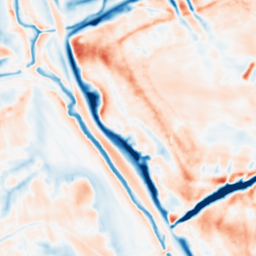
Category: multiscale
Decomposition family: dog_multiscale
Decomposition parameters: sigma_ratio: 1.4
n_scales: 6
base_sigma: 1
Upsampling method: sinc_blackman
Upsampling parameters: scale: 2
kernel_size: 8
Upsampling scale: 2